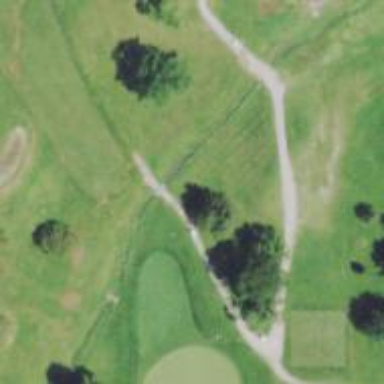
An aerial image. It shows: Path for both road and golf.